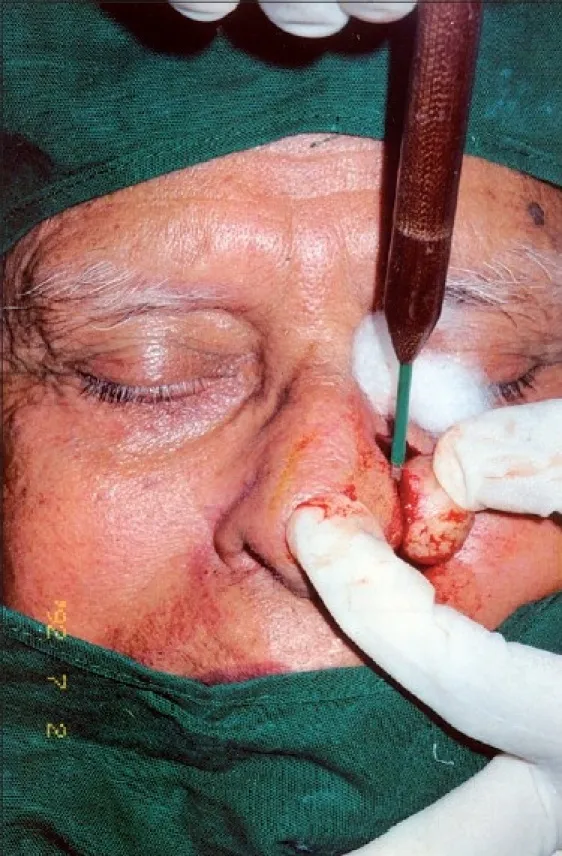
Nodule being removed by radiofrequency, cutting mode.
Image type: medical_photograph (other_medical_photograph)